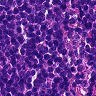
Metastatic tissue present: no